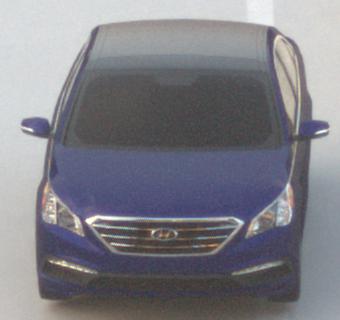
Make: Hyundai
Model: Sonata
Detailed model: Gen. 7
Model produced from: 2015
Model produced until: 2017
Doors: 4
Color: blue
Road condition: dry road
Daytime: sunrise or sunset
Contrast: low contrast